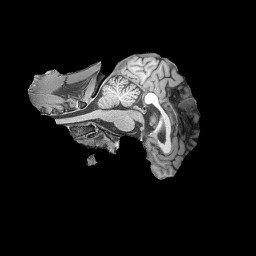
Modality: T1w
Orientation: sagittal
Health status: healthy